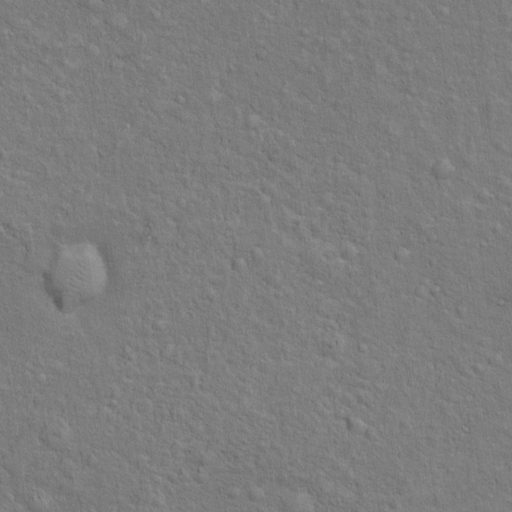
Classes present: Background